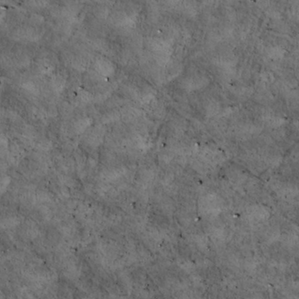
Label: non_frost